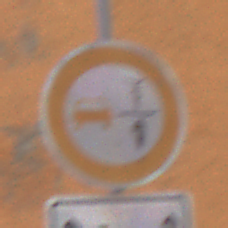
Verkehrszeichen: VerbotUeberholenEinspurigeFahrzeuge
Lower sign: LaengeEinerStrecke2
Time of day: Midday
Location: Outdoor (Urban)
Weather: Overcast
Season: NotSpecified
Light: Natural